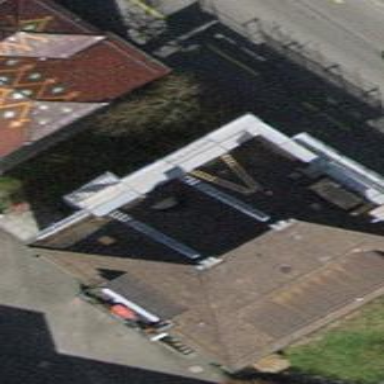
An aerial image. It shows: Apartment building with hipped roof.